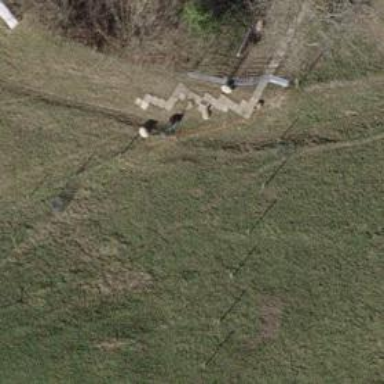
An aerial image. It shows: Fence.